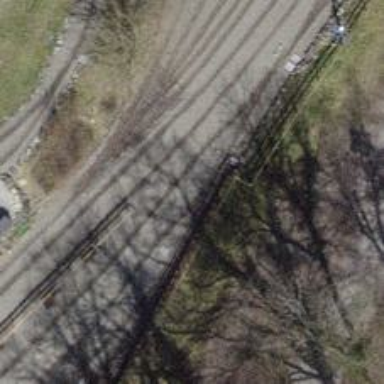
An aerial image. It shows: Miniature railway.